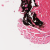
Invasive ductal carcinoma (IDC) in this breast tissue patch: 0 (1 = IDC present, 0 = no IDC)